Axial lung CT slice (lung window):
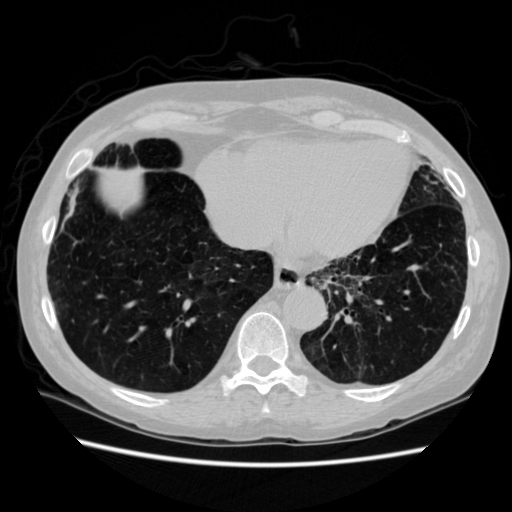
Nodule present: no